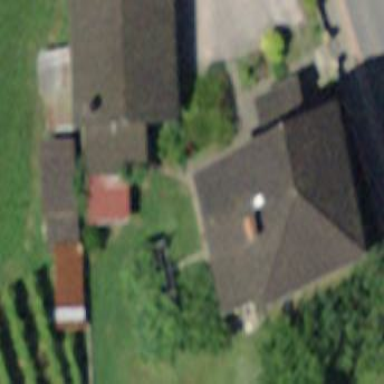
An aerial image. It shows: Simple house.